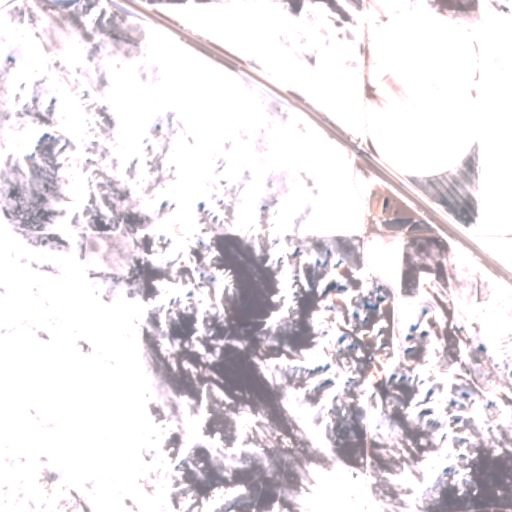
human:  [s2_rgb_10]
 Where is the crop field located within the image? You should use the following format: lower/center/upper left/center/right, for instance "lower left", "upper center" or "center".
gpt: The crop field is located in the upper right of the image.
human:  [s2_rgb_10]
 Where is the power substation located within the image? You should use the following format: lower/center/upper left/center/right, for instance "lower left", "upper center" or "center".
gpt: The power substation is located in the center right of the image.
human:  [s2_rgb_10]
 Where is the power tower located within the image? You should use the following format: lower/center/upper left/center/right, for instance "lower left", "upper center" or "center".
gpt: The power tower is located in the lower of the image.
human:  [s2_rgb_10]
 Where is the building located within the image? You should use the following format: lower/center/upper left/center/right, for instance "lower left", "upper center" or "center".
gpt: The building is located in the right of the image.
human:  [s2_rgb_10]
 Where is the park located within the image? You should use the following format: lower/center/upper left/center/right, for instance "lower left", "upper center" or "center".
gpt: There is no park in the image.